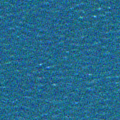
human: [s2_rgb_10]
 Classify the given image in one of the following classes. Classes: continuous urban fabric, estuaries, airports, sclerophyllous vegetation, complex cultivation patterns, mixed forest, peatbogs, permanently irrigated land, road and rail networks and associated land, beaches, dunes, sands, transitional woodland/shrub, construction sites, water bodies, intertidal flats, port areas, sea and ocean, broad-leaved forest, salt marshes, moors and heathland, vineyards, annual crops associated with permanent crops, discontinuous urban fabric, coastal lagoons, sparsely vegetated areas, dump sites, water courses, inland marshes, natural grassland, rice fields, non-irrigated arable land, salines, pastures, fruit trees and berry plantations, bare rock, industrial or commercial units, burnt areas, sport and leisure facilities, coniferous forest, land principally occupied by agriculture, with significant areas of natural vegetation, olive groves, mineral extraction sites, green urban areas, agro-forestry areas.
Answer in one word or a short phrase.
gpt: sea and ocean